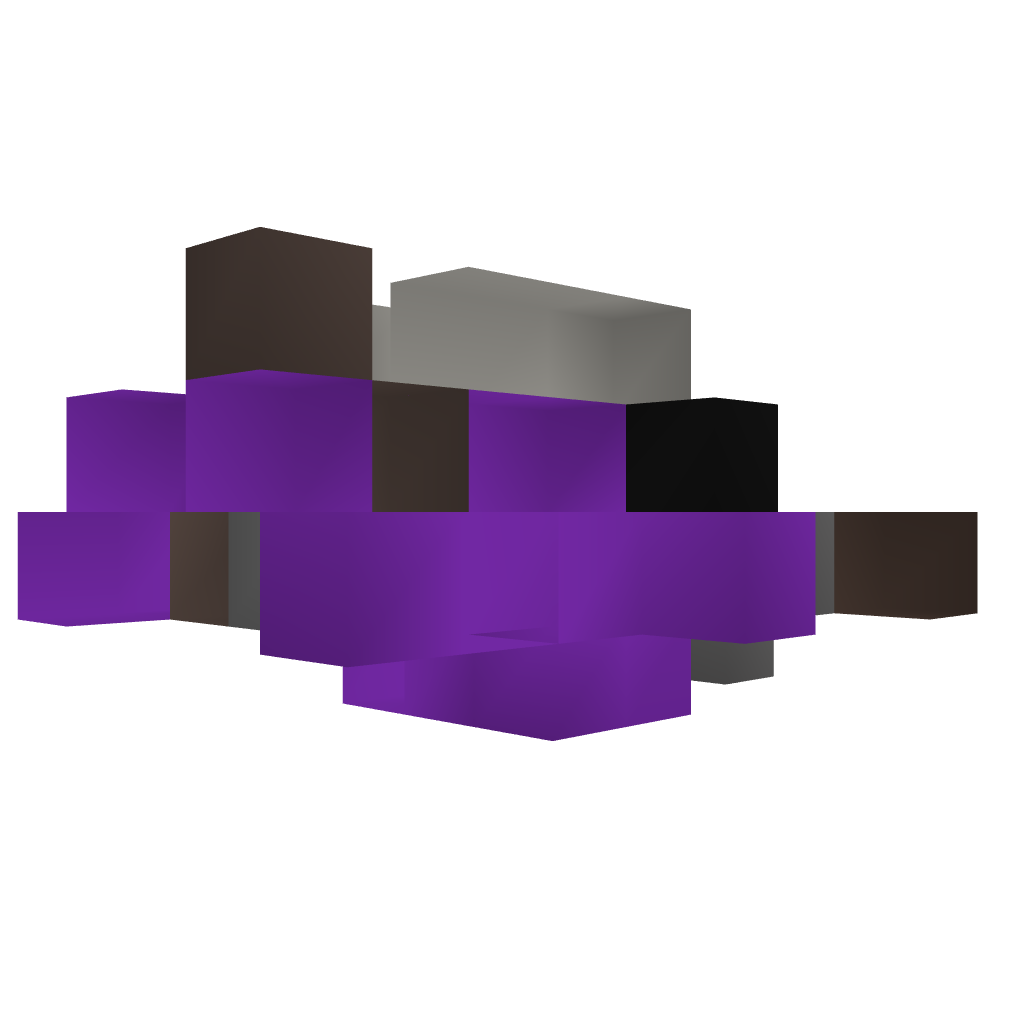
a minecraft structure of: Fighter Kn 184 F